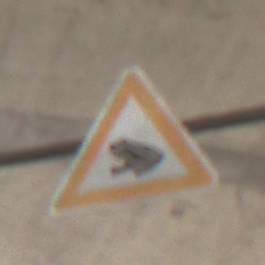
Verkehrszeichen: AmphibienwanderungRechts
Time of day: Midday
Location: Roofed (Tunnel)
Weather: NotSpecified
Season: NotSpecified
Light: Natural